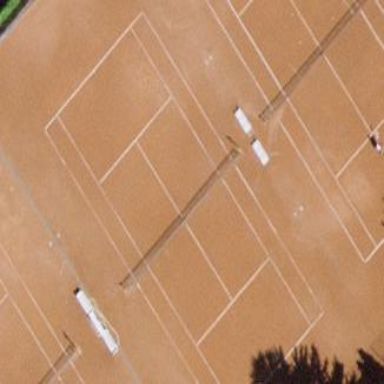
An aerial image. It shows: Tennis court on the leisure land pitch.